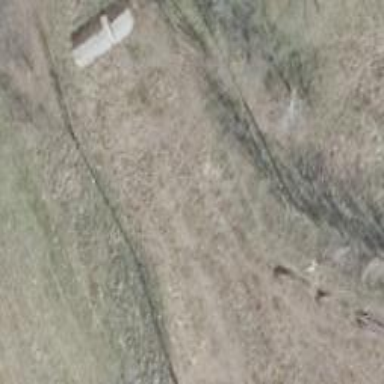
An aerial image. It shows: Abandoned railway.